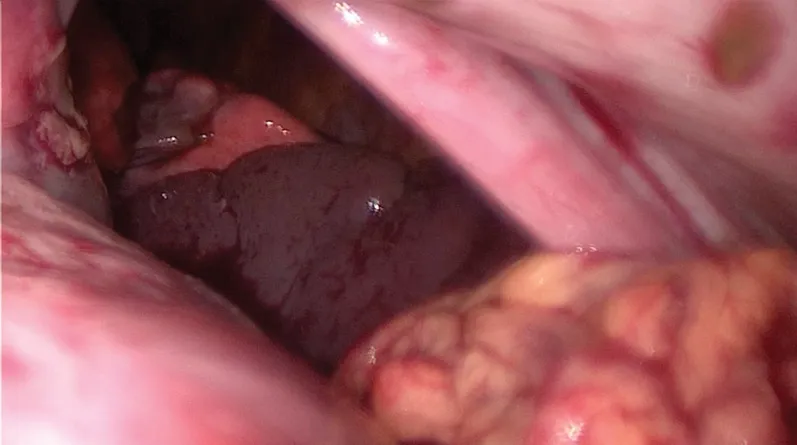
Diagnostic laparoscopy: herniation of stomach, spleen and bowel into the chest.
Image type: endoscopy (gi_endoscopy)